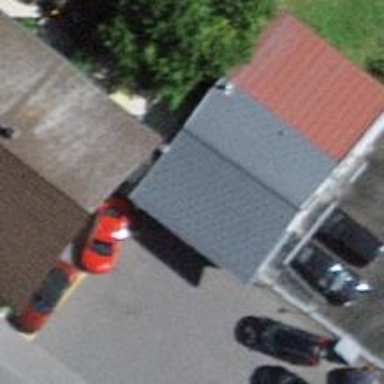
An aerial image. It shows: Car shop.